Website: crate-barrel
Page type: customer-info-address
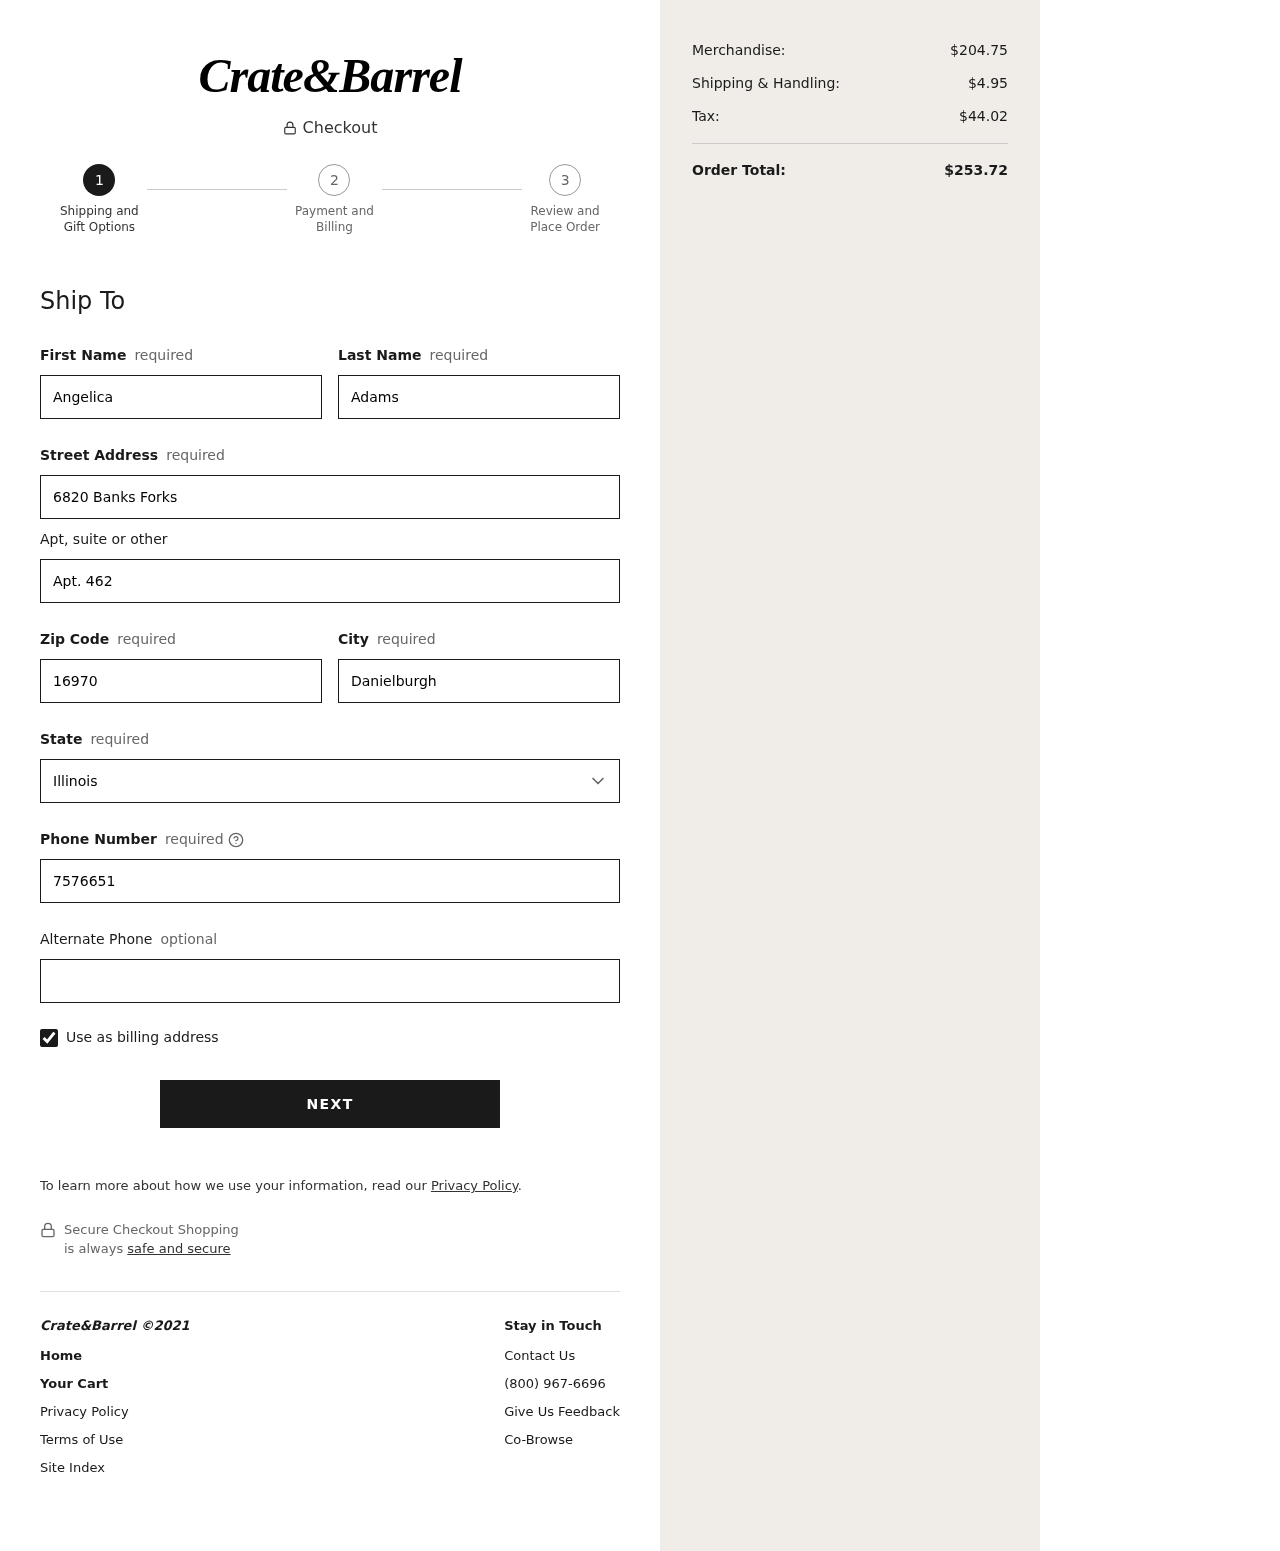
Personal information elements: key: PII_STATE
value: Illinois
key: PII_FIRSTNAME
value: Angelica
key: PII_LASTNAME
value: Adams
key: PII_STREET
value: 6820 Banks Forks
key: PII_STREET2
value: Apt. 462
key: PII_POSTCODE
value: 16970
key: PII_CITY
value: Danielburgh
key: PII_PHONE
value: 7576651155
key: PII_PHONE_ALT
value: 2489176665
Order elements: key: ORDER_SUBTOTAL
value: $204.75
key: ORDER_SHIPPING_COST
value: $4.95
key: ORDER_TAX
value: $44.02
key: ORDER_TOTAL
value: $253.72